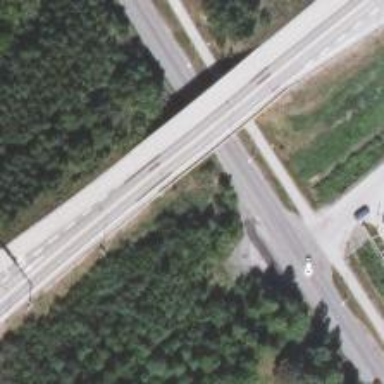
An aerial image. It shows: Asphalt road designated as trunk highway.